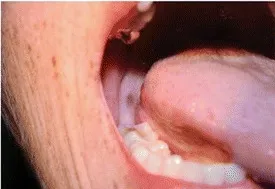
Physical findings in the patient. Melanotic macule on the right cheek.
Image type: pathology (h&e)